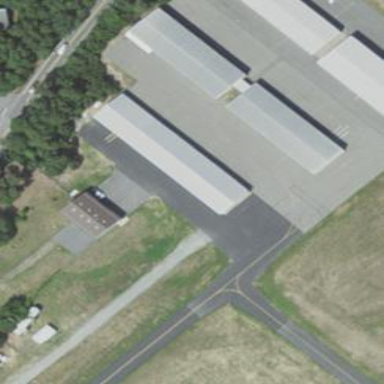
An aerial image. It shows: Hangar building at the airport.